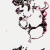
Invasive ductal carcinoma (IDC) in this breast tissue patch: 0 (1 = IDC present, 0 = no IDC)